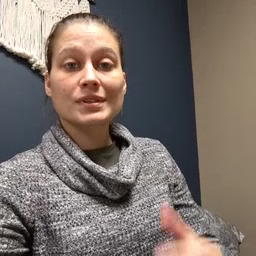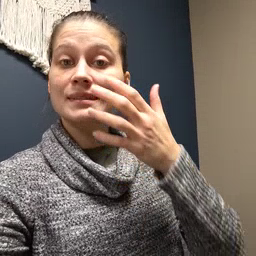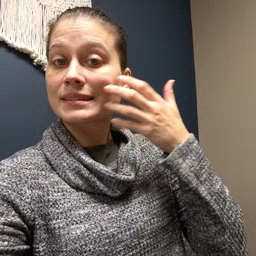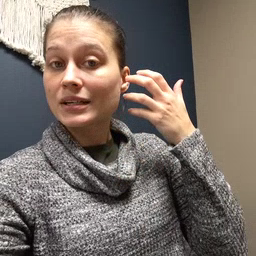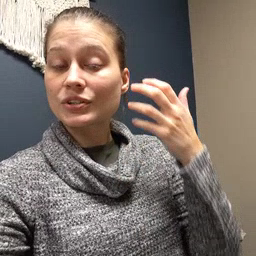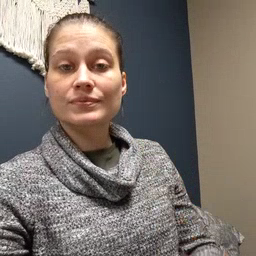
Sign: tiger